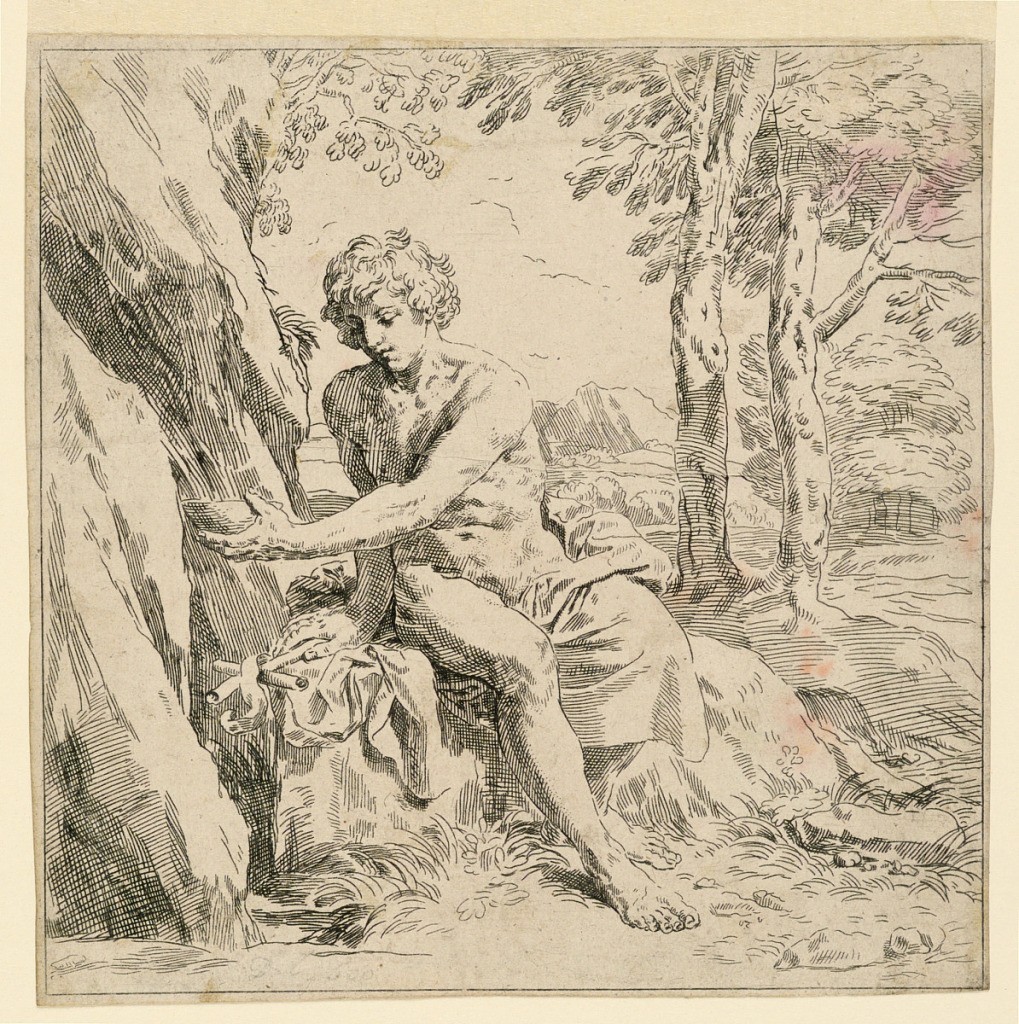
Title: Saint John in the Wilderness
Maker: Simone Cantarini, Italian, 1612 - 1648
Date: after 1648
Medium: Etching on paper
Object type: Print
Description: St. John, seated on a rock, collects water in a cup issuing from a rock, left (reverse copy).